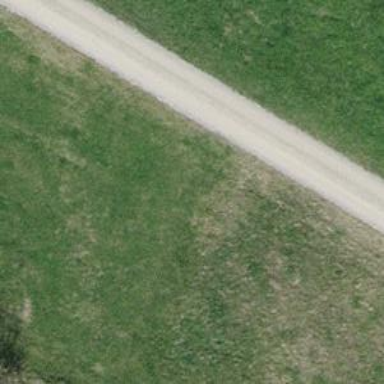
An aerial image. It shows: Gravel track with grade 2 tracktype.